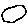
Label: circle